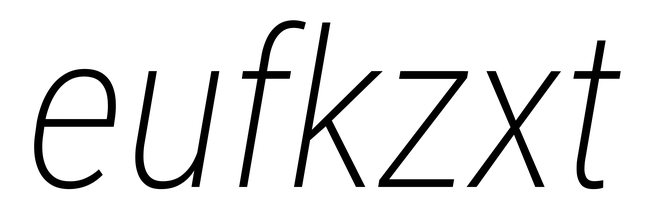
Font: Roboto-Italic_Condensed_ExtraLight_Italic